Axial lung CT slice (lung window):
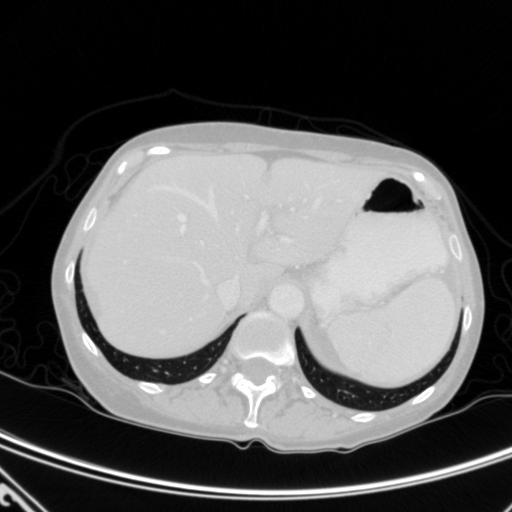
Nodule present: no